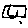
Label: square